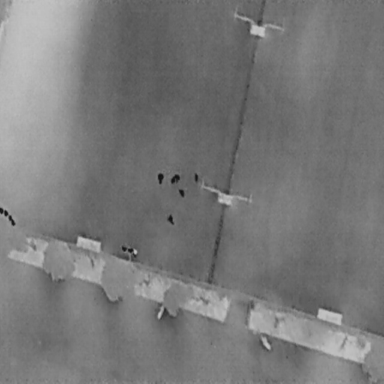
There are six People in the infrared image.